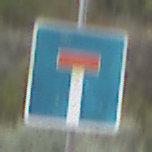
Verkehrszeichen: Sackgasse
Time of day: Midday
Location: Outdoor (Nature)
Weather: Overcast
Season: NotSpecified
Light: Natural